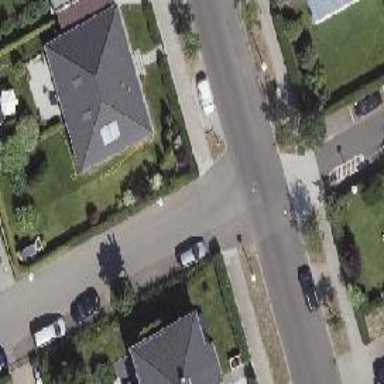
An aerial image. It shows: Smooth asphalt road in residential area.